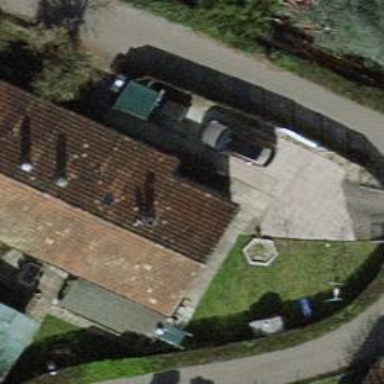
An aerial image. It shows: Garden surrounded by fence.